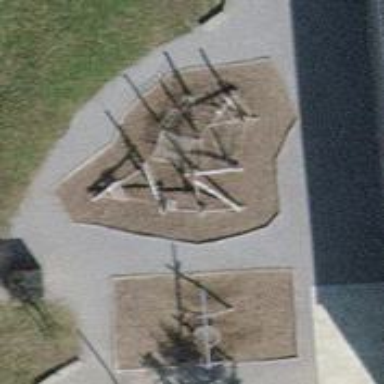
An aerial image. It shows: Playground area for leisure land.